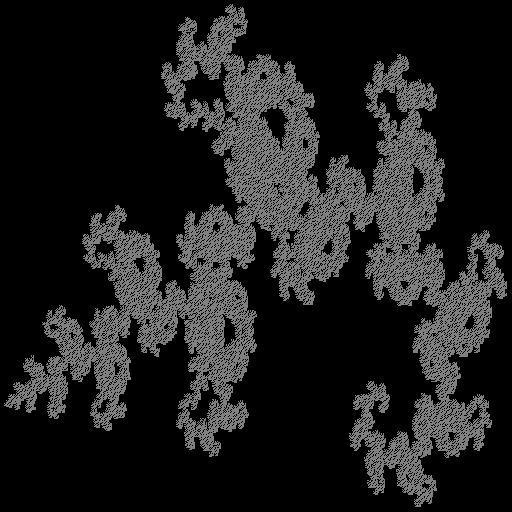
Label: a2